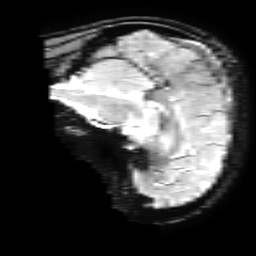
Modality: T2starw
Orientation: sagittal
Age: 23
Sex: female
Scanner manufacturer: ge
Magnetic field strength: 3 T
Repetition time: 0.65 s
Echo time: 0.02 s